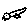
Label: bird